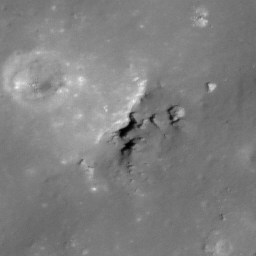
Pit: Copernicus 8
Host crater: Copernicus
Host type: impact_melt
Lunar coordinates: latitude 10.146, longitude 339.937